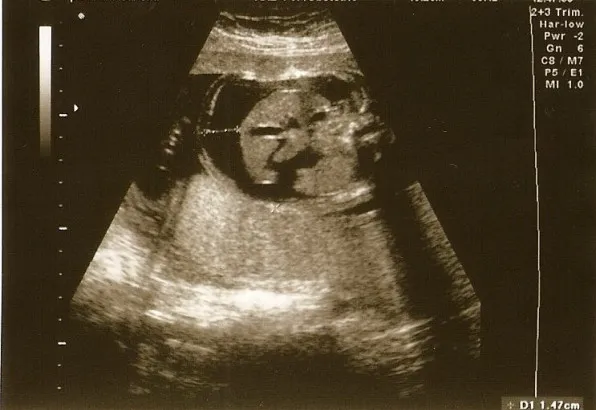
Sonogram showing fetal ascites.
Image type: radiology (ultrasound)